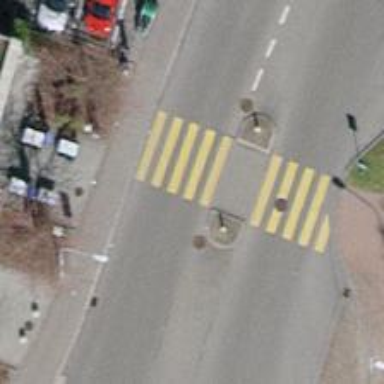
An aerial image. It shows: Uncontrolled zebra crossing with central island.